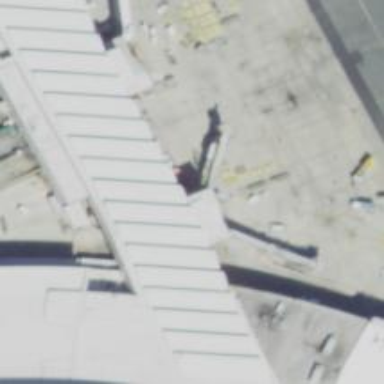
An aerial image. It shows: Airport gate.